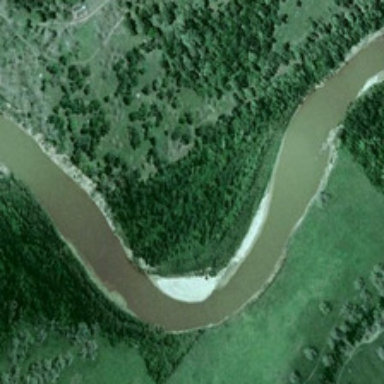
Many green trees are in two sides of a curved river .